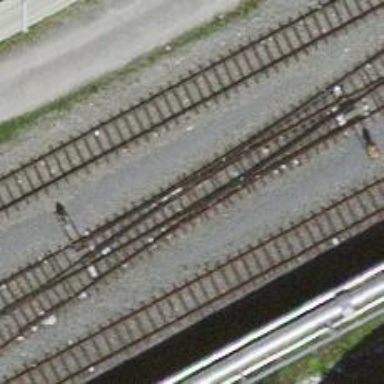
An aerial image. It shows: Railway switch.